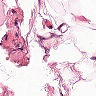
Metastatic tissue present: no